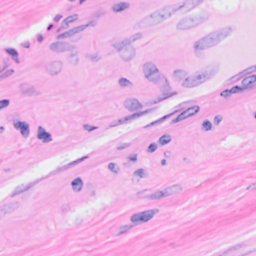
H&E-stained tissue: Breast